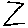
Label: zigzag